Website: home-depot
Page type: review-order
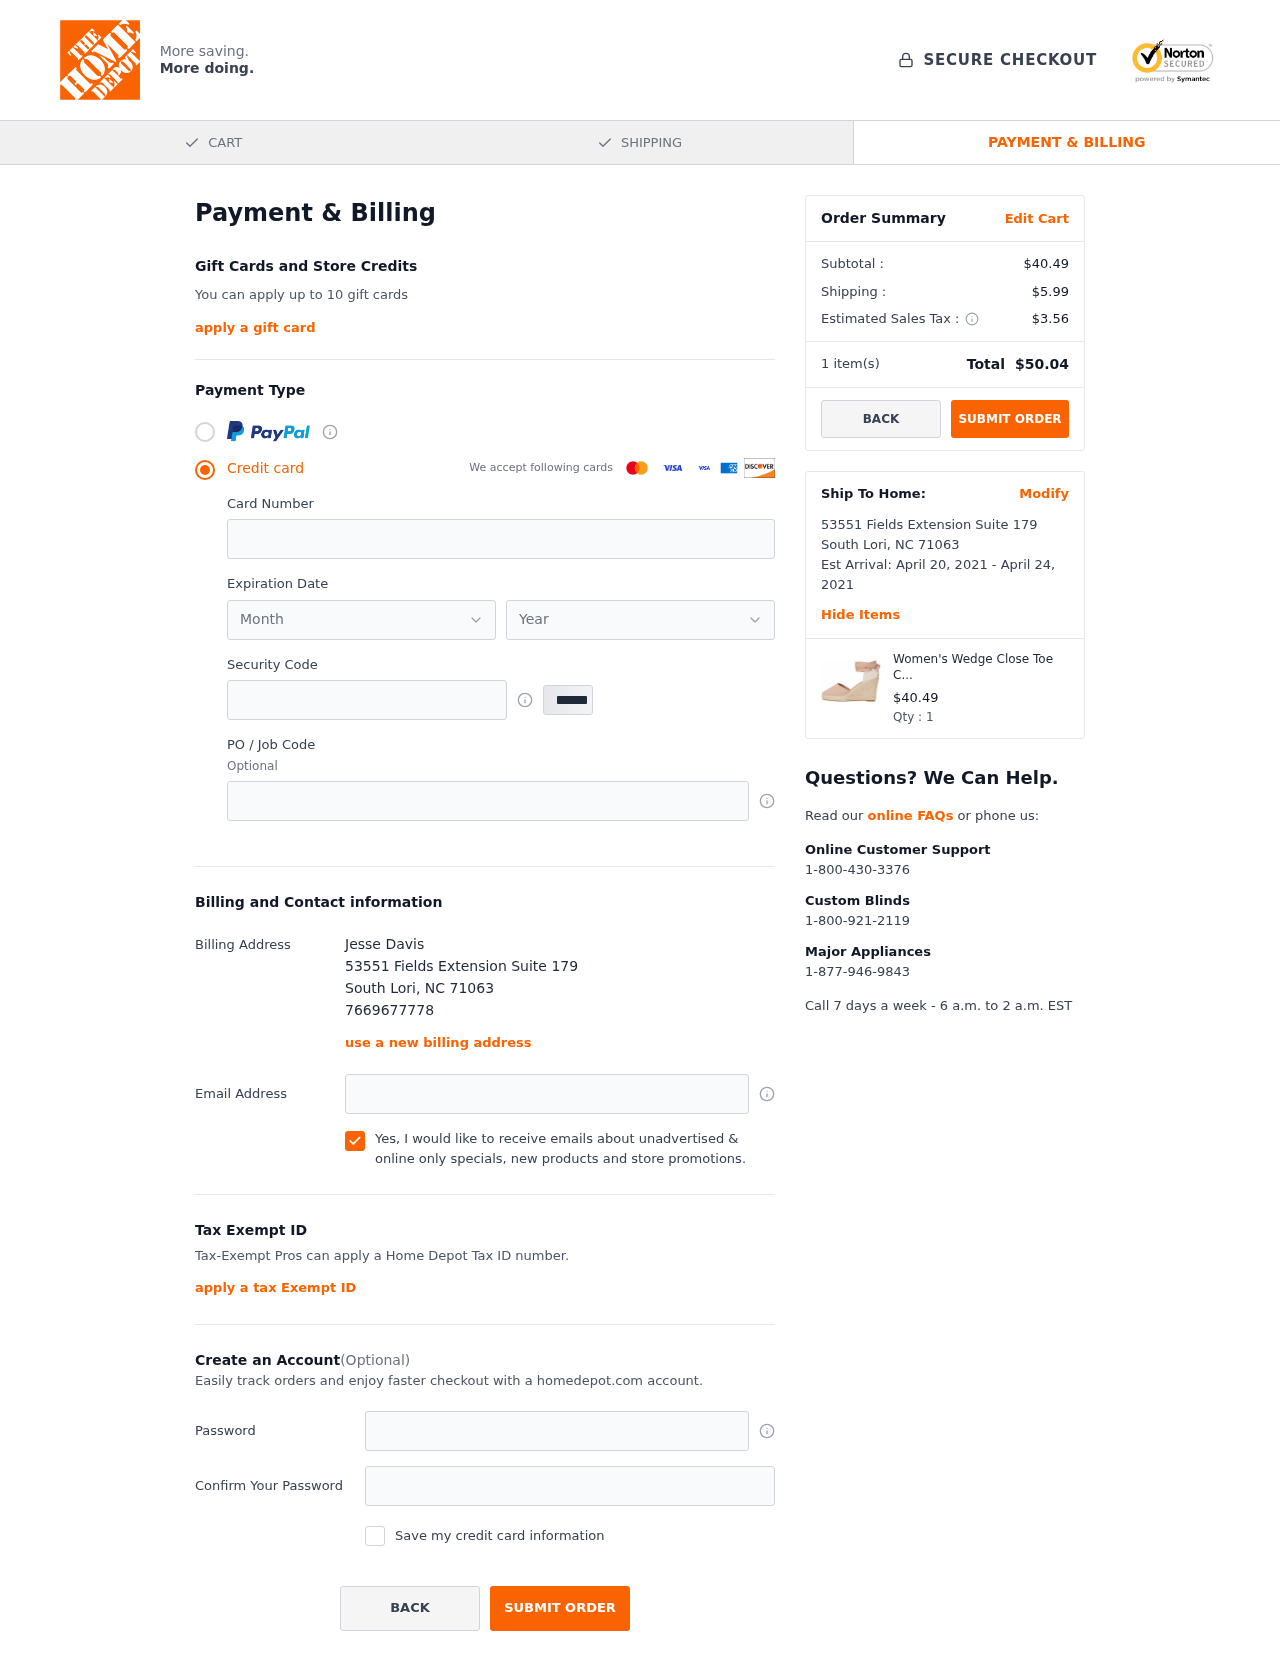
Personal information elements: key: PII_CARD_EXPIRY_MONTH
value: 10
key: PII_CARD_EXPIRY_YEAR
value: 28
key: PII_CITY
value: South Lori
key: PII_FULLNAME
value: Jesse Davis
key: PII_PHONE
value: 7669677778
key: PII_POSTCODE
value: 71063
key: PII_STATE_ABBR
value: NC
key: PII_STREET
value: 53551 Fields Extension Suite 179
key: PII_CARD_NUMBER
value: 4153 6188 4801 5026
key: PII_CARD_CVV
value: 799
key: PII_JOB_CODE
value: WO-637281
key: PII_EMAIL
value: jesse.davis@hotmail.com
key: PII_STREET2
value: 53551 Fields Extension Suite 179
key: PII_POSTCODE2
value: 71063
Product elements: key: PRODUCT1_NAME
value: Women's Wedge Close Toe Canvas Espadrille Sandal, Pink, 8 US
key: PRODUCT1_PRICE
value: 40.49
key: PRODUCT1_QUANTITY
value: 1
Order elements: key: ORDER_SUBTOTAL
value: $40.49
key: ORDER_SHIPPING_COST
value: $5.99
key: ORDER_TAX
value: $3.56
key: ORDER_NUM_ITEMS
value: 1
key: ORDER_TOTAL
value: $50.04
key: ORDER_SHIPPING_DATE
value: April 20, 2021
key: ORDER_DELIVERY_DATE
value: April 24, 2021